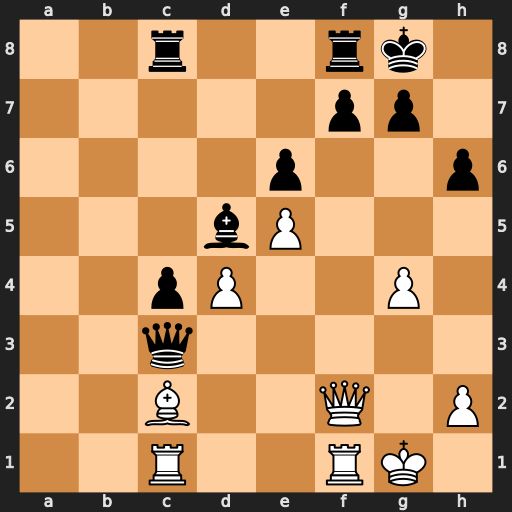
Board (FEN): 2r2rk1/5pp1/4p2p/3bP3/2pP2P1/2q5/2B2Q1P/2R2RK1
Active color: w
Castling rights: -
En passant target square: -
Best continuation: Bh7+ Kxh7 Rxc3